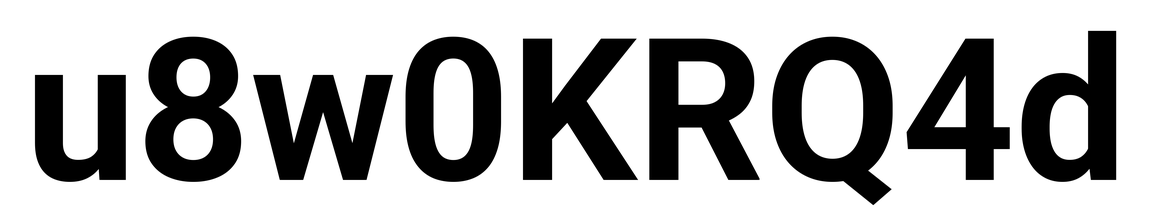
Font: Roboto_Bold